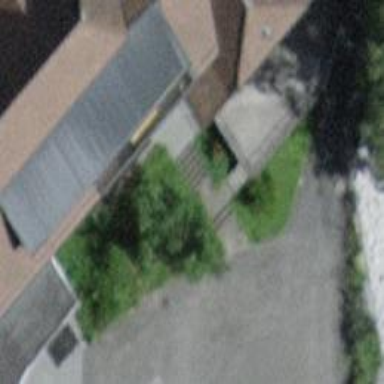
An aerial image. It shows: Road with steps.